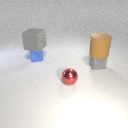
small blue rubber cube below large gray rubber cube